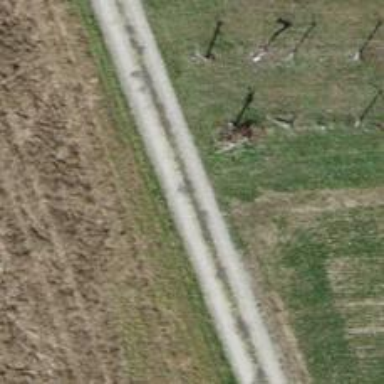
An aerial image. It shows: Track with pebblestone surface. The tracktype is grade4.